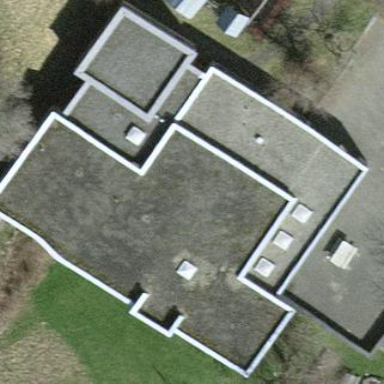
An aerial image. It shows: School building.